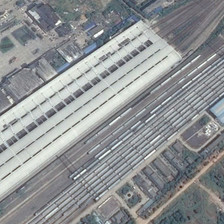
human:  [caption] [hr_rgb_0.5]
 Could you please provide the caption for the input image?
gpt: some buildings and green trees are in two sides of a railway station .

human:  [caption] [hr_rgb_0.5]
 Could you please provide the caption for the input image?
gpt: some buildings and green trees are in two sides of a railway station .

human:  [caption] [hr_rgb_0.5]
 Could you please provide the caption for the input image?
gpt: a road above the track surrounded by a dense residential area .

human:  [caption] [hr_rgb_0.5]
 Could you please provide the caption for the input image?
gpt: many trains are running on the red track beside the road .

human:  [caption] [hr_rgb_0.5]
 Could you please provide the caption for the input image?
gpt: many trains are running on the red track beside the road .